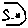
Label: hexagon